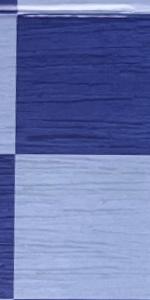
Label: Empty